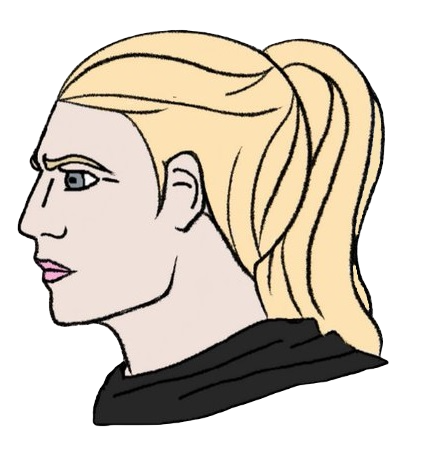
Label: 4_Yes_Chad